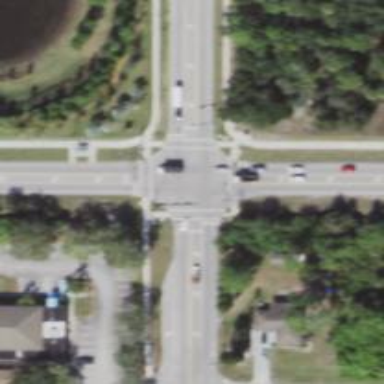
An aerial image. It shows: Marked road crossing.